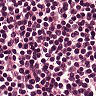
Metastatic tissue present: no